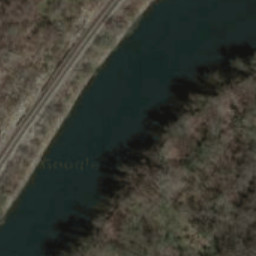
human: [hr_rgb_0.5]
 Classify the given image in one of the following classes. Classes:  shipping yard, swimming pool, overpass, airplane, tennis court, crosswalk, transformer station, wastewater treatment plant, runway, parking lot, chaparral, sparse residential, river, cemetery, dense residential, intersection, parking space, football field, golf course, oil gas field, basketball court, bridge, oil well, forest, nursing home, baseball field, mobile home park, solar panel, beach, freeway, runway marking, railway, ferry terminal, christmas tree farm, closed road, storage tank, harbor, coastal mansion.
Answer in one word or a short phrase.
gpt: river